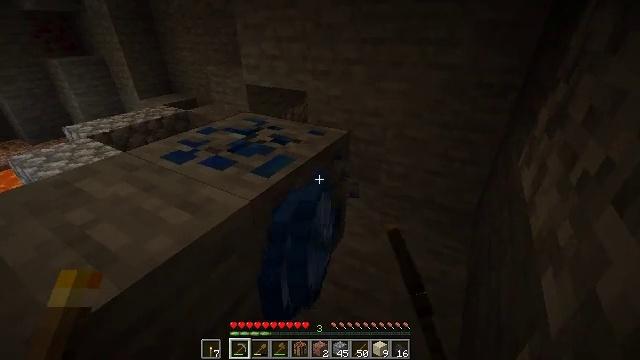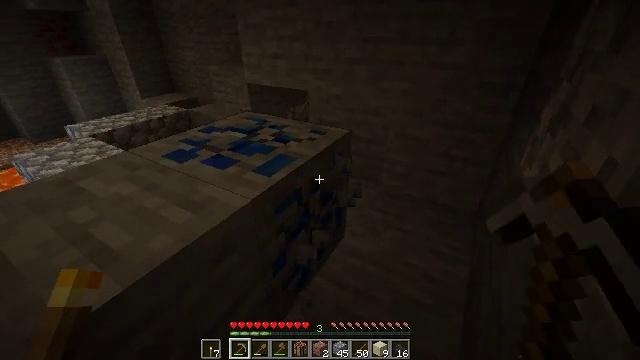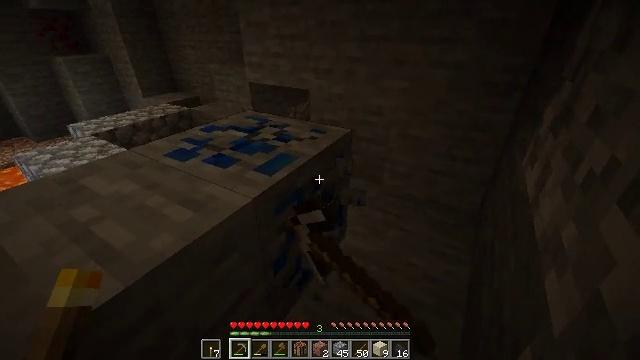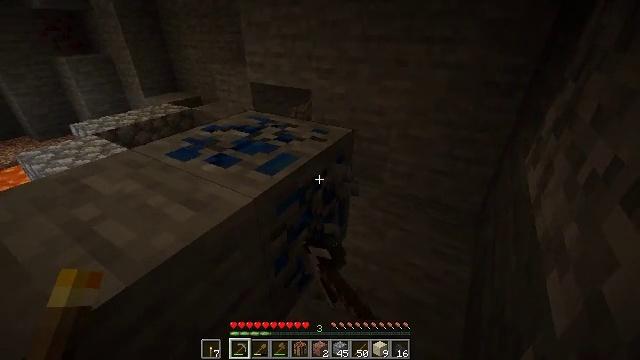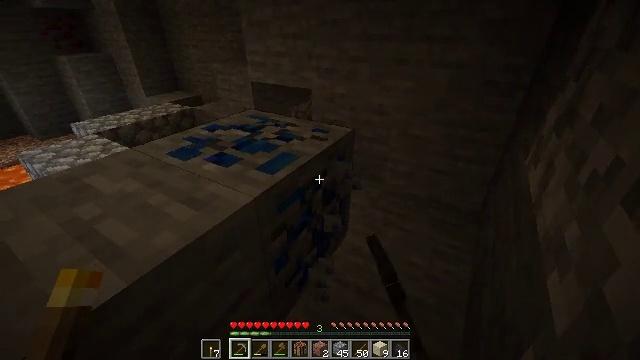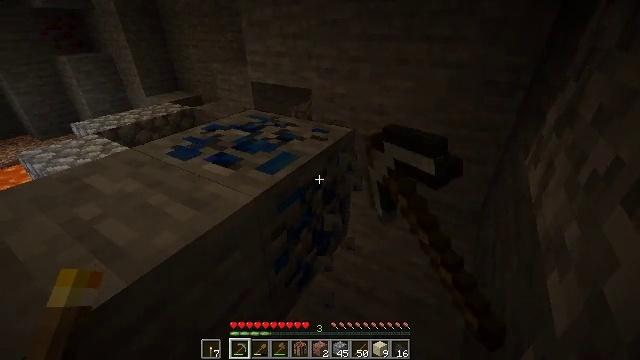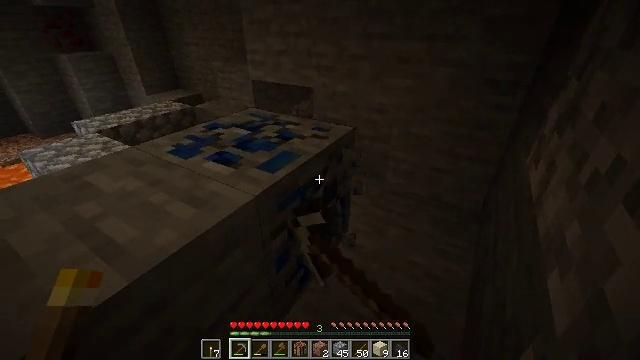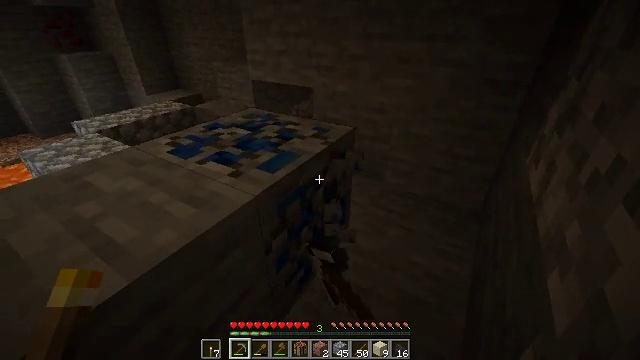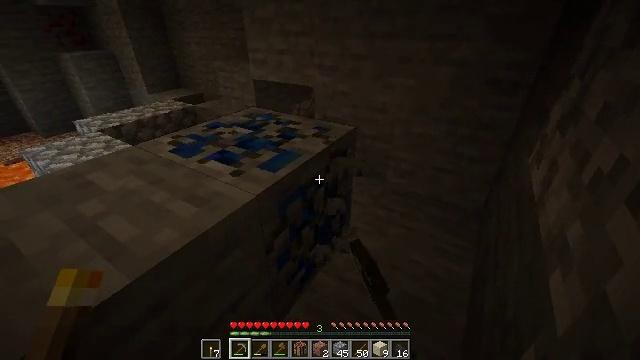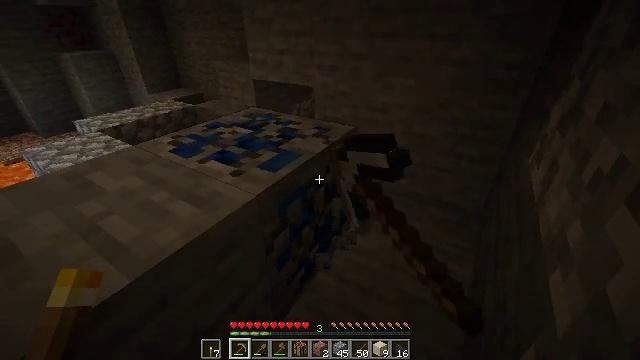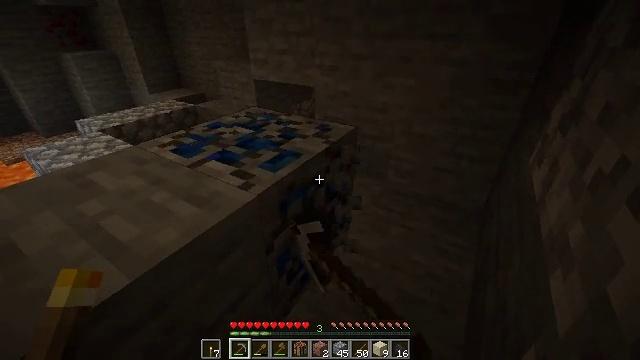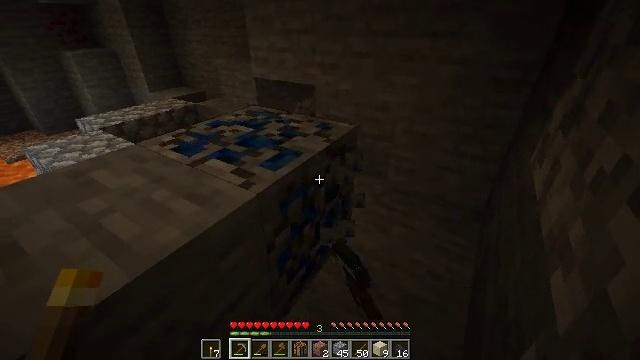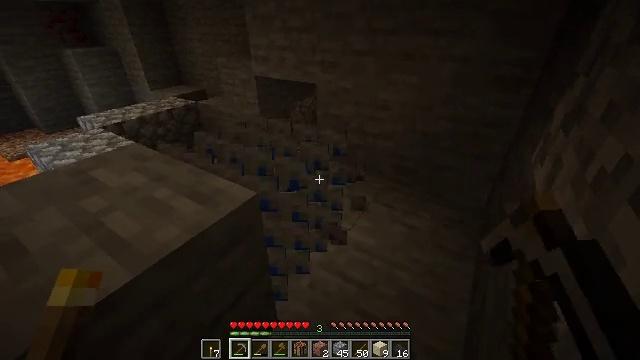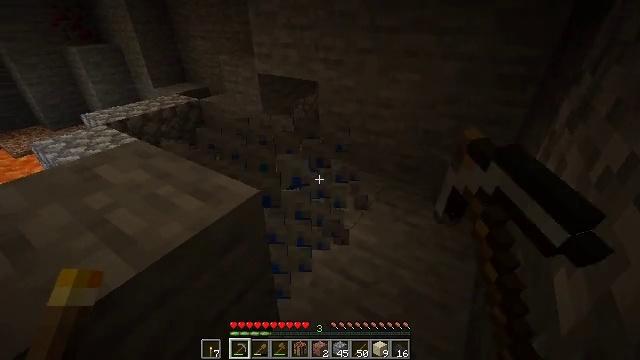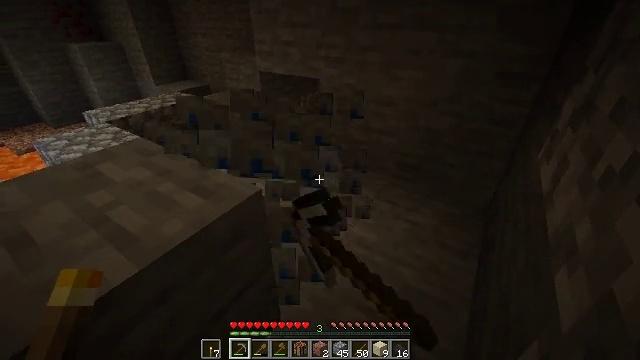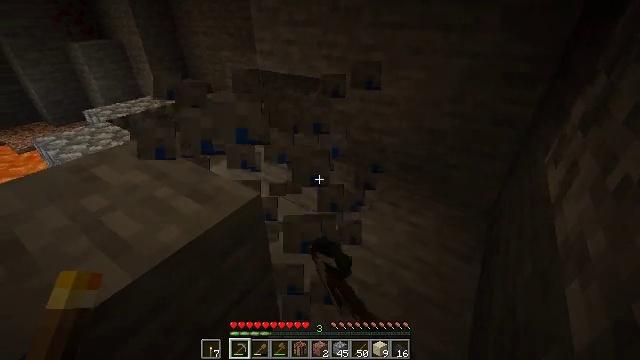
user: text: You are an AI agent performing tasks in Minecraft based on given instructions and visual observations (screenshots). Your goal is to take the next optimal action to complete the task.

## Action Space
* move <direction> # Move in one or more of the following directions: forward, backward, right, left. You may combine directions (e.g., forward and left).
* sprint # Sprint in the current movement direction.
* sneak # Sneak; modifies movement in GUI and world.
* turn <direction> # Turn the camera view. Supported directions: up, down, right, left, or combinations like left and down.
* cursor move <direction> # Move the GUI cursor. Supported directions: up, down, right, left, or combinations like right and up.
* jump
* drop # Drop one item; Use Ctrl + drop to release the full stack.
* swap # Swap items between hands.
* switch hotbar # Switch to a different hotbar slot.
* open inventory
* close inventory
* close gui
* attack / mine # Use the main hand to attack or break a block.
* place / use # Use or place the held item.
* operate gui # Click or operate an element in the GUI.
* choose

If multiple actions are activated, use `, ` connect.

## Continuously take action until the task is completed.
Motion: motion action
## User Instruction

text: Break lapis ore with a pickaxe.
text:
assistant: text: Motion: attack / mine
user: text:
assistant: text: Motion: attack / mine
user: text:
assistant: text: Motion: attack / mine
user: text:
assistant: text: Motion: attack / mine
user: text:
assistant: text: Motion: attack / mine
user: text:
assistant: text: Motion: attack / mine
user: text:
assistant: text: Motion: attack / mine
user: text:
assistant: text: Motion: attack / mine
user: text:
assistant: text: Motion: attack / mine
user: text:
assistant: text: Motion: attack / mine
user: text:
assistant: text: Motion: attack / mine
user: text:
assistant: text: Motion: attack / mine
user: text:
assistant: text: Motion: attack / mine
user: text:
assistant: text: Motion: attack / mine
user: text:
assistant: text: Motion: move forward, attack / mine
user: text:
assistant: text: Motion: move forward, attack / mine
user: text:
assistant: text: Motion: move forward, attack / mine
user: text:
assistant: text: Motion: attack / mine